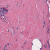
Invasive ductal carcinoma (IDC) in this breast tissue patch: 1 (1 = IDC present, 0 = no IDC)